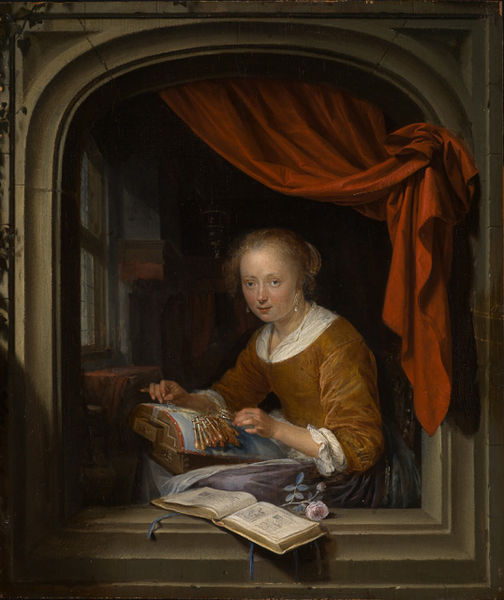
Titel: Die Spitzenklöpplerin
Künstler: Gerrit Dou
Standort: Karlsruhe
Institution: Staatliche Kunsthalle Karlsruhe
Schlagwörter: beige, arch, architecture, blue, curtain, cushion, hands, oil, pillow, red, velvet, white, window, women, black, blouse, bun, collar, dark, dress, face, gold, hair, interior, lace, lady, nose, old, painting, portrait, room, sit, sitting, skirt, table, windows, woman, yellow, bed, looking, maid, oil painting, pink, sewing, brown, perspective, plant, hand, flower, fruit, stone, ear, girl, head, orange, young, child, eyes, lace collar, light, plants, frame, gaze, look, purple, shadow, coat, fabric, mouth, books, glass, jacket, drape, drapery, ledge, reading, still life, arms, leaves, archway, renaissance, art, beauty, what, thinking, box, eye, apron, cloth, earring, earrings, rose, finger, fingers, book, open book, figure, leaf, lip, lips, pale, pearl, stare, canvas, ochre, dutch, work, working, vermeer, bible, page, shirt, open, bow, maiden, blonde, embroidery, bookmark, contemplating, princess, brwon, young girl, cuffs, alone, nice, restful, chiaroscuro, domestic, klöppeln, picture frame, vanitas, cortain, windowsill, dou, willem, gerard, gerrit, craft, curtina, brown dress, bloom, student, reinassence, arche, van eyck, sew, flower on window, oval face, making, ebroidery, whire, mustard, red curtain, arcg, pencils, scarlet, weaving, sill, shado, low key, mieris, slver, booek, rext, darts, worman, needlepoint, yellow coat, 'sew, bookmarsk, bookmarks, windowframe, pink rose, textbooks, lighted window